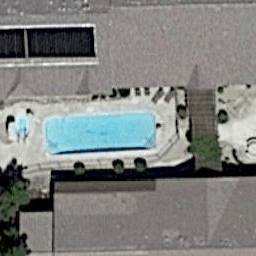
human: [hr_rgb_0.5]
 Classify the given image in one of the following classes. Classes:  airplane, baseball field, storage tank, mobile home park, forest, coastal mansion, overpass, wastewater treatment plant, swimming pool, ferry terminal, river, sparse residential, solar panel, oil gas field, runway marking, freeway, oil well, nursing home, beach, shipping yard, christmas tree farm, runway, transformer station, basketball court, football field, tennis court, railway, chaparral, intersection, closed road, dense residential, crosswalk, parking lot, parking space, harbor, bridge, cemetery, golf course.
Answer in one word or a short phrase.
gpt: swimming pool